Aerial crown-view tile of a tropical tree (Barro Colorado Island, Panama), acquired 20240813:
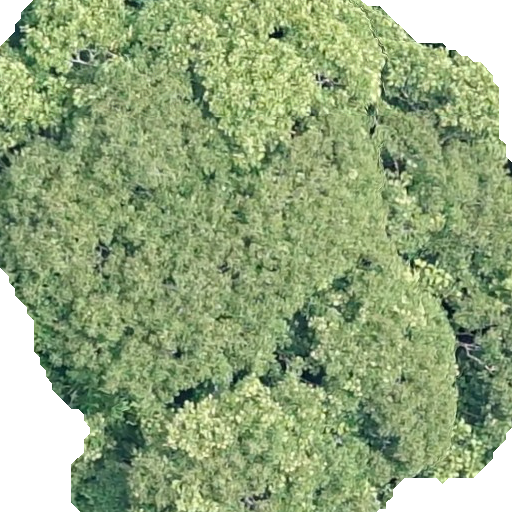
Species: Dipteryx oleifera
GBIF accepted scientific name: Dipteryx oleifera
Crown area: 394.401 m²